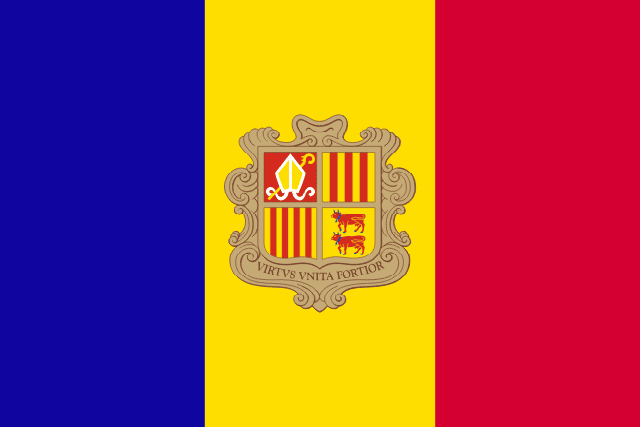
Country: Andorra
Country code: ad